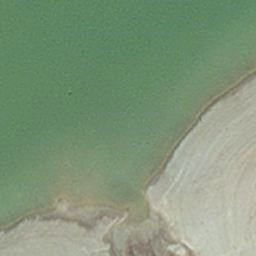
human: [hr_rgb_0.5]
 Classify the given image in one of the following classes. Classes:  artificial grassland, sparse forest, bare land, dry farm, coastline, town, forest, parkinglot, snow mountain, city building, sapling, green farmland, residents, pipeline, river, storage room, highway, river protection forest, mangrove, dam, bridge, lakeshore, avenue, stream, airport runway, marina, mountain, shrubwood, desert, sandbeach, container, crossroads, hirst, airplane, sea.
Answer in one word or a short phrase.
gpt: hirst